Interaction volume radius: 5 \u00c5
Interaction volume height: 30 \u00c5
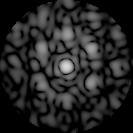
Disorder parameter: 0.5571